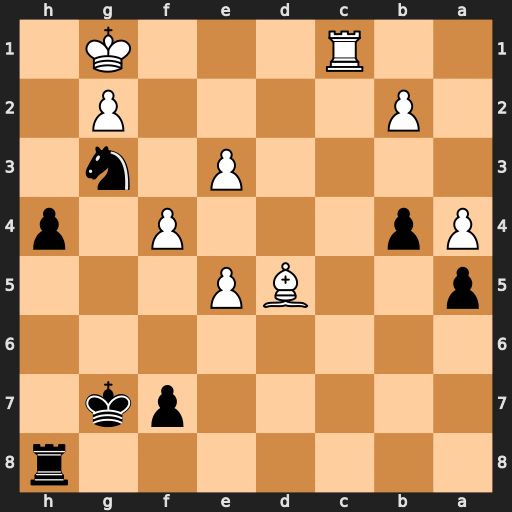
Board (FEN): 7r/5pk1/8/p2BP3/Pp3P1p/4P1n1/1P4P1/2R3K1
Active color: b
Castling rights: -
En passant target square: -
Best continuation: Ne2+ Kh2 Nxc1